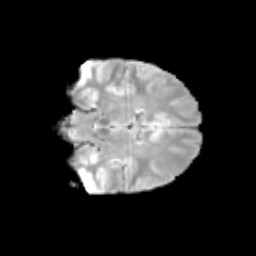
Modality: T2w
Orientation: coronal
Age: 13
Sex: female
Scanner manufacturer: siemens
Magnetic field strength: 3 T
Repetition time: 3.8 s
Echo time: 0.07 s